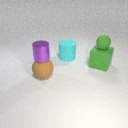
large brown rubber sphere below small purple metal cylinder